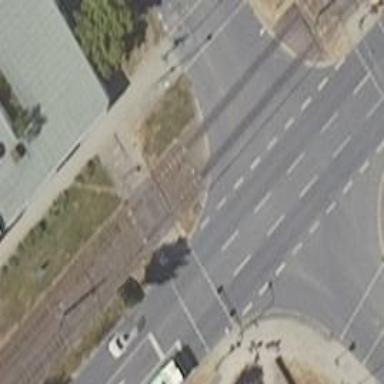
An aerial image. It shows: Tram crossing on the railway.